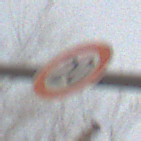
Verkehrszeichen: Geschwindigkeit20
Umgebung: Outdoor, Nature
Tageszeit: MorningAfternoon
Wetter: PartlyCloudy
Licht: Natural
Jahreszeit: Winter
Kontrast: MediumContrast